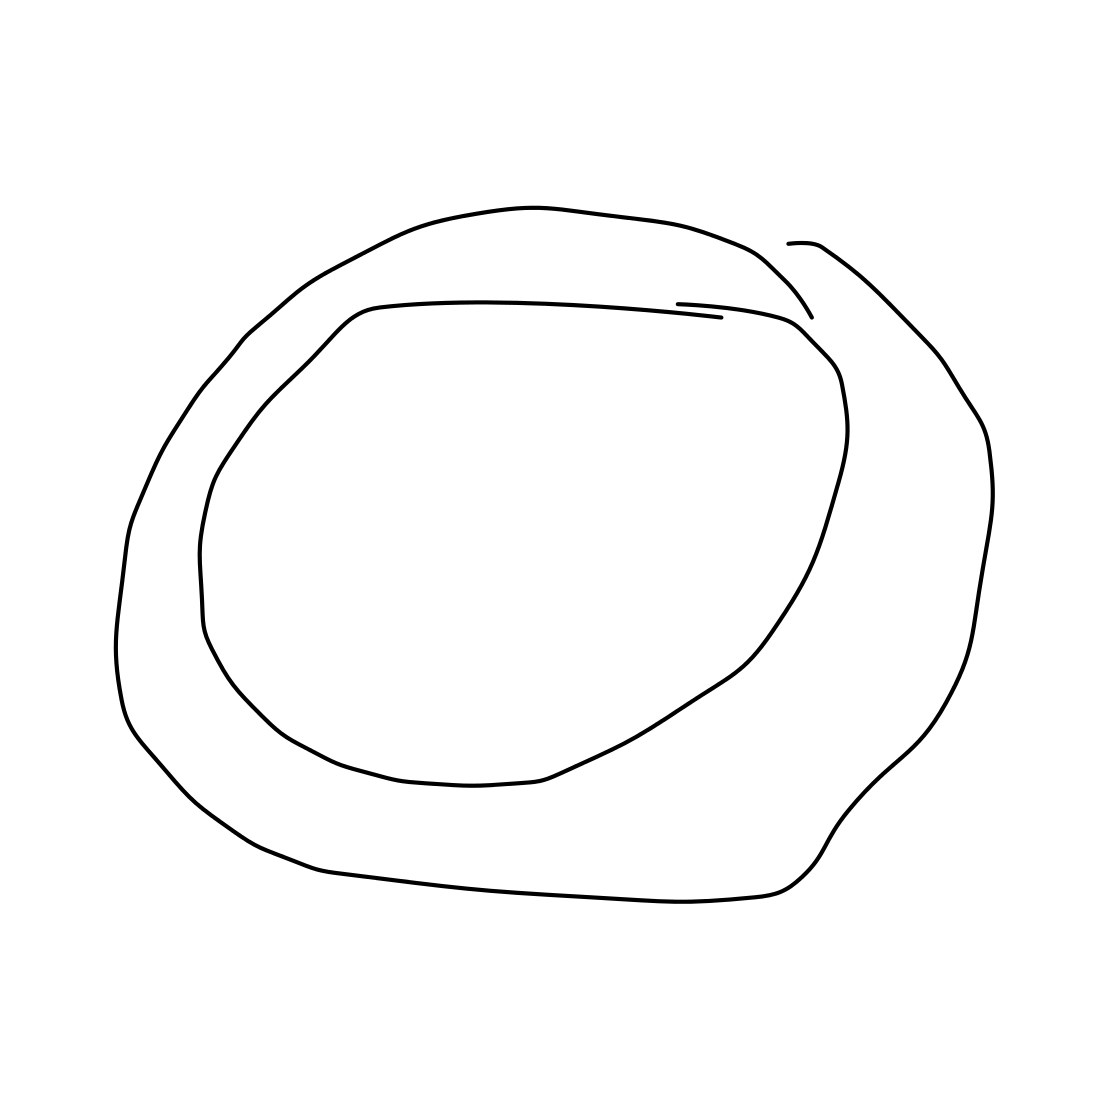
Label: tire